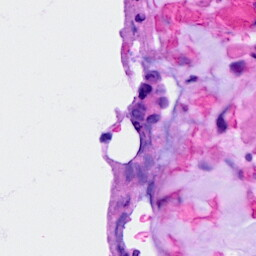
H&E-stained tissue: Ovarian